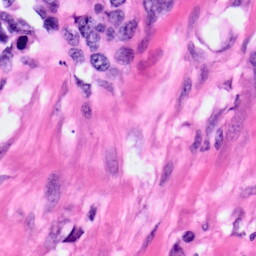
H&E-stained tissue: Pancreatic